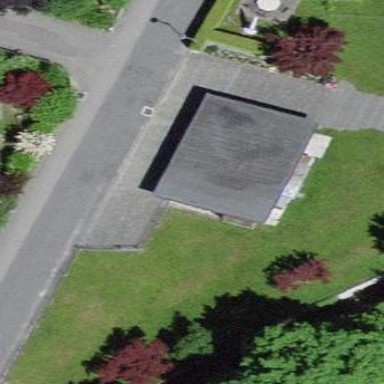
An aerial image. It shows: View of roof of building.